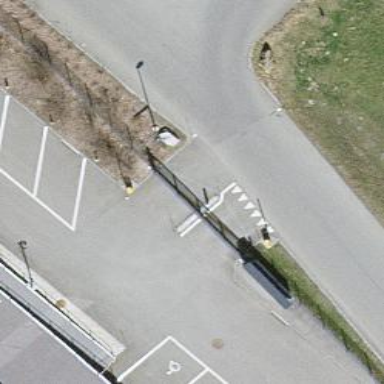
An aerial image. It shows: Parking aisle designated as service road.